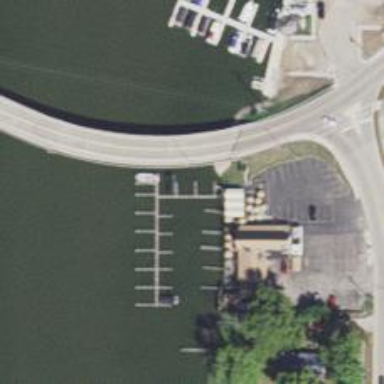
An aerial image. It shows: Man-made pier.